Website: ulta-beauty
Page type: delivery-shipping
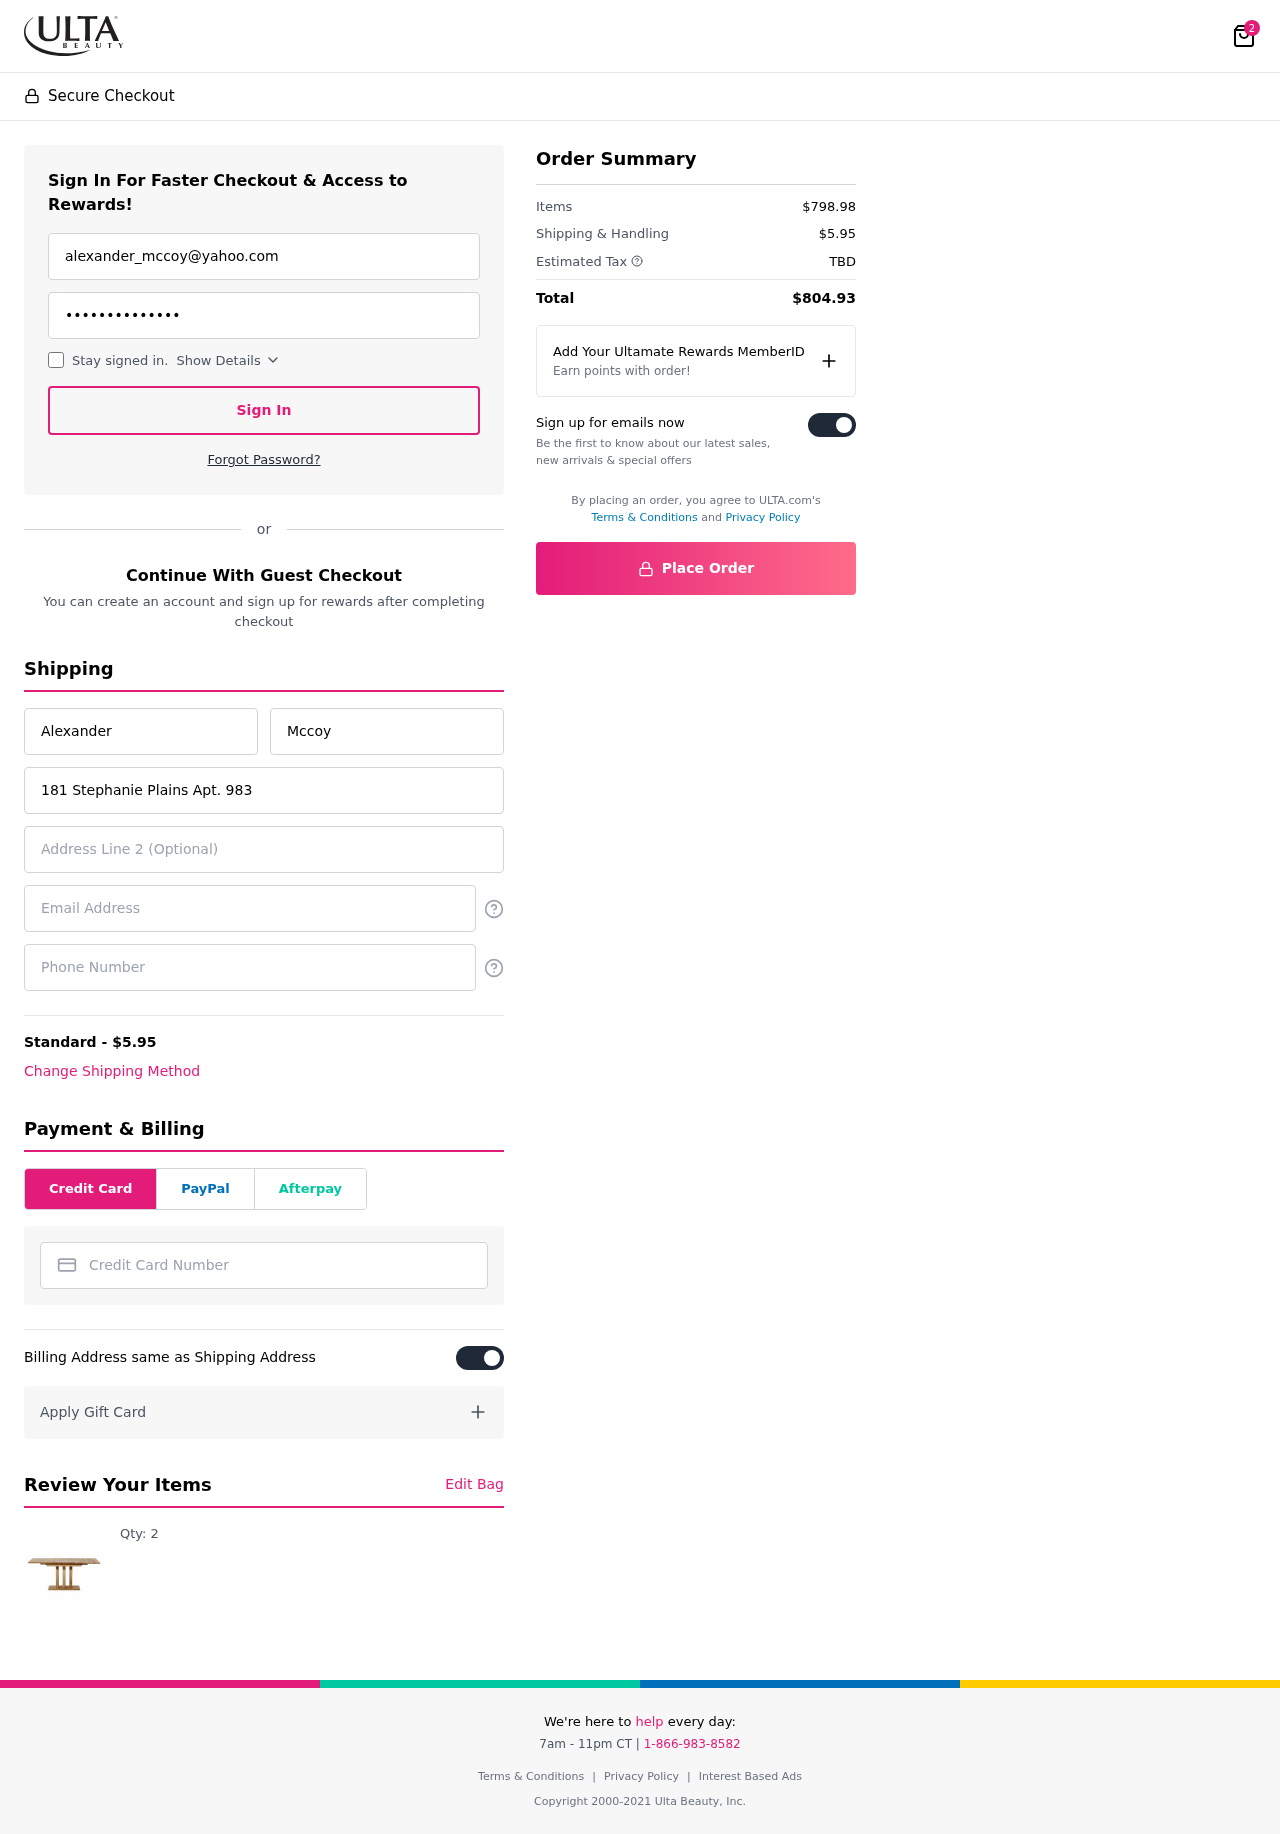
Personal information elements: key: PII_CARD_NUMBER
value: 6011 5354 4439 2848
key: PII_EMAIL
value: alexander_mccoy@yahoo.com
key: PII_EMAIL2
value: alexander_mccoy@yahoo.com
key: PII_FIRSTNAME
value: Alexander
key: PII_LASTNAME
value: Mccoy
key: PII_PHONE
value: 5692254812
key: PII_STREET
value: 181 Stephanie Plains Apt. 983
Product elements: key: PRODUCT1_QUANTITY
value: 2
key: PRODUCT1
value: Qty: 2
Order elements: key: ORDER_NUM_ITEMS
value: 2
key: ORDER_SHIPPING_COST
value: $5.95
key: ORDER_SUBTOTAL
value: $798.98
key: ORDER_TAX
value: TBD
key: ORDER_TOTAL
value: $804.93